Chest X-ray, PA view. Patient: 12 years old, sex M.
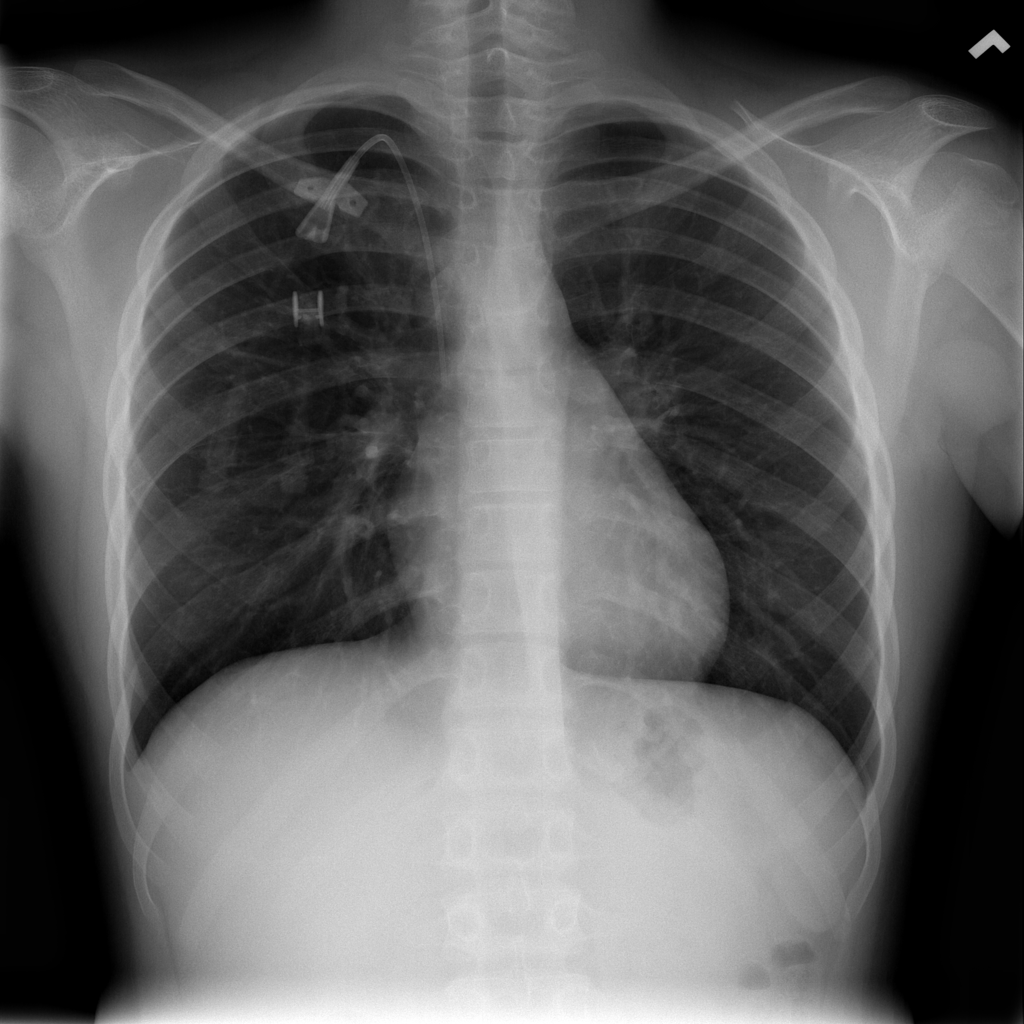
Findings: No Finding